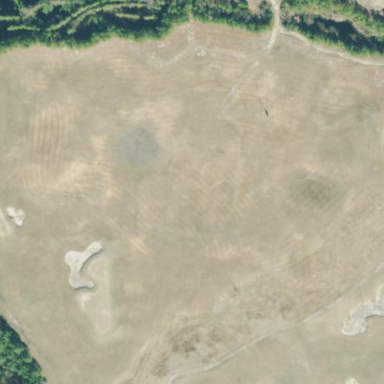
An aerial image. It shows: Grassy area designated for driving range golf.